Question: I would like to run the ftp from my C # application, but he drank a problem when sending I can not understand.
When I run the upload script, it is well connected to the server but it create an empty file.
Can you help me?
I use this class
'''
using System;
using System.Collections.Generic;
using System.Linq;
using System.Text;
using System.IO;
using System.Net;
namespace FTPClasse
{
class ftp
{
private string host = null;
private string user = null;
private string pass = null;
private FtpWebRequest ftpRequest = null;
private FtpWebResponse ftpResponse = null;
private Stream ftpStream = null;
private int bufferSize = 2048;
/* Construct Object */
public ftp(string hostIP, string userName, string password) { host = hostIP; user = userName; pass = password; }
/* Download File */
public void download(string remoteFile, string localFile)
{
try
{
/* Create an FTP Request */
ftpRequest = (FtpWebRequest)FtpWebRequest.Create(host + "/" + remoteFile);
/* Log in to the FTP Server with the User Name and Password Provided */
ftpRequest.Credentials = new NetworkCredential(user, pass);
/* When in doubt, use these options */
ftpRequest.UseBinary = true;
ftpRequest.UsePassive = true;
ftpRequest.KeepAlive = true;
/* Specify the Type of FTP Request */
ftpRequest.Method = WebRequestMethods.Ftp.DownloadFile;
/* Establish Return Communication with the FTP Server */
ftpResponse = (FtpWebResponse)ftpRequest.GetResponse();
/* Get the FTP Server's Response Stream */
ftpStream = ftpResponse.GetResponseStream();
/* Open a File Stream to Write the Downloaded File */
FileStream localFileStream = new FileStream(localFile, FileMode.Create);
/* Buffer for the Downloaded Data */
byte[] byteBuffer = new byte[bufferSize];
int bytesRead = ftpStream.Read(byteBuffer, 0, bufferSize);
/* Download the File by Writing the Buffered Data Until the Transfer is Complete */
try
{
while (bytesRead > 0)
{
localFileStream.Write(byteBuffer, 0, bytesRead);
bytesRead = ftpStream.Read(byteBuffer, 0, bufferSize);
}
}
catch (Exception ex) { Console.WriteLine(ex.ToString()); }
/* Resource Cleanup */
localFileStream.Close();
ftpStream.Close();
ftpResponse.Close();
ftpRequest = null;
}
catch (Exception ex) { Console.WriteLine(ex.ToString()); }
return;
}
/* Upload File */
public void upload(string remoteFile, string localFile)
{
try
{
/* Create an FTP Request */
ftpRequest = (FtpWebRequest)FtpWebRequest.Create(host + "/" + remoteFile);
/* Log in to the FTP Server with the User Name and Password Provided */
ftpRequest.Credentials = new NetworkCredential(user, pass);
/* When in doubt, use these options */
ftpRequest.UseBinary = true;
ftpRequest.UsePassive = true;
ftpRequest.KeepAlive = true;
/* Specify the Type of FTP Request */
ftpRequest.Method = WebRequestMethods.Ftp.UploadFile;
/* Establish Return Communication with the FTP Server */
ftpStream = ftpRequest.GetRequestStream();
/* Open a File Stream to Read the File for Upload */
FileStream localFileStream = new FileStream(localFile, FileMode.Create);
/* Buffer for the Downloaded Data */
byte[] byteBuffer = new byte[bufferSize];
int bytesSent = localFileStream.Read(byteBuffer, 0, bufferSize);
/* Upload the File by Sending the Buffered Data Until the Transfer is Complete */
try
{
while (bytesSent != 0)
{
ftpStream.Write(byteBuffer, 0, bytesSent);
bytesSent = localFileStream.Read(byteBuffer, 0, bufferSize);
}
}
catch (Exception ex) { Console.WriteLine(ex.ToString()); }
/* Resource Cleanup */
localFileStream.Close();
ftpStream.Close();
ftpRequest = null;
}
catch (Exception ex) { Console.WriteLine(ex.ToString()); }
return;
}
/* Delete File */
public void delete(string deleteFile)
{
try
{
/* Create an FTP Request */
ftpRequest = (FtpWebRequest)WebRequest.Create(host + "/" + deleteFile);
/* Log in to the FTP Server with the User Name and Password Provided */
ftpRequest.Credentials = new NetworkCredential(user, pass);
/* When in doubt, use these options */
ftpRequest.UseBinary = true;
ftpRequest.UsePassive = true;
ftpRequest.KeepAlive = true;
/* Specify the Type of FTP Request */
ftpRequest.Method = WebRequestMethods.Ftp.DeleteFile;
/* Establish Return Communication with the FTP Server */
ftpResponse = (FtpWebResponse)ftpRequest.GetResponse();
/* Resource Cleanup */
ftpResponse.Close();
ftpRequest = null;
}
catch (Exception ex) { Console.WriteLine(ex.ToString()); }
return;
}
/* Rename File */
public void rename(string currentFileNameAndPath, string newFileName)
{
try
{
/* Create an FTP Request */
ftpRequest = (FtpWebRequest)WebRequest.Create(host + "/" + currentFileNameAndPath);
/* Log in to the FTP Server with the User Name and Password Provided */
ftpRequest.Credentials = new NetworkCredential(user, pass);
/* When in doubt, use these options */
ftpRequest.UseBinary = true;
ftpRequest.UsePassive = true;
ftpRequest.KeepAlive = true;
/* Specify the Type of FTP Request */
ftpRequest.Method = WebRequestMethods.Ftp.Rename;
/* Rename the File */
ftpRequest.RenameTo = newFileName;
/* Establish Return Communication with the FTP Server */
ftpResponse = (FtpWebResponse)ftpRequest.GetResponse();
/* Resource Cleanup */
ftpResponse.Close();
ftpRequest = null;
}
catch (Exception ex) { Console.WriteLine(ex.ToString()); }
return;
}
/* Create a New Directory on the FTP Server */
public void createDirectory(string newDirectory)
{
try
{
/* Create an FTP Request */
ftpRequest = (FtpWebRequest)WebRequest.Create(host + "/" + newDirectory);
/* Log in to the FTP Server with the User Name and Password Provided */
ftpRequest.Credentials = new NetworkCredential(user, pass);
/* When in doubt, use these options */
ftpRequest.UseBinary = true;
ftpRequest.UsePassive = true;
ftpRequest.KeepAlive = true;
/* Specify the Type of FTP Request */
ftpRequest.Method = WebRequestMethods.Ftp.MakeDirectory;
/* Establish Return Communication with the FTP Server */
ftpResponse = (FtpWebResponse)ftpRequest.GetResponse();
/* Resource Cleanup */
ftpResponse.Close();
ftpRequest = null;
}
catch (Exception ex) { Console.WriteLine(ex.ToString()); }
return;
}
/* Get the Date/Time a File was Created */
public string getFileCreatedDateTime(string fileName)
{
try
{
/* Create an FTP Request */
ftpRequest = (FtpWebRequest)FtpWebRequest.Create(host + "/" + fileName);
/* Log in to the FTP Server with the User Name and Password Provided */
ftpRequest.Credentials = new NetworkCredential(user, pass);
/* When in doubt, use these options */
ftpRequest.UseBinary = true;
ftpRequest.UsePassive = true;
ftpRequest.KeepAlive = true;
/* Specify the Type of FTP Request */
ftpRequest.Method = WebRequestMethods.Ftp.GetDateTimestamp;
/* Establish Return Communication with the FTP Server */
ftpResponse = (FtpWebResponse)ftpRequest.GetResponse();
/* Establish Return Communication with the FTP Server */
ftpStream = ftpResponse.GetResponseStream();
/* Get the FTP Server's Response Stream */
StreamReader ftpReader = new StreamReader(ftpStream);
/* Store the Raw Response */
string fileInfo = null;
/* Read the Full Response Stream */
try { fileInfo = ftpReader.ReadToEnd(); }
catch (Exception ex) { Console.WriteLine(ex.ToString()); }
/* Resource Cleanup */
ftpReader.Close();
ftpStream.Close();
ftpResponse.Close();
ftpRequest = null;
/* Return File Created Date Time */
return fileInfo;
}
catch (Exception ex) { Console.WriteLine(ex.ToString()); }
/* Return an Empty string Array if an Exception Occurs */
return "";
}
/* Get the Size of a File */
public string getFileSize(string fileName)
{
try
{
/* Create an FTP Request */
ftpRequest = (FtpWebRequest)FtpWebRequest.Create(host + "/" + fileName);
/* Log in to the FTP Server with the User Name and Password Provided */
ftpRequest.Credentials = new NetworkCredential(user, pass);
/* When in doubt, use these options */
ftpRequest.UseBinary = true;
ftpRequest.UsePassive = true;
ftpRequest.KeepAlive = true;
/* Specify the Type of FTP Request */
ftpRequest.Method = WebRequestMethods.Ftp.GetFileSize;
/* Establish Return Communication with the FTP Server */
ftpResponse = (FtpWebResponse)ftpRequest.GetResponse();
/* Establish Return Communication with the FTP Server */
ftpStream = ftpResponse.GetResponseStream();
/* Get the FTP Server's Response Stream */
StreamReader ftpReader = new StreamReader(ftpStream);
/* Store the Raw Response */
string fileInfo = null;
/* Read the Full Response Stream */
try { while (ftpReader.Peek() != -1) { fileInfo = ftpReader.ReadToEnd(); } }
catch (Exception ex) { Console.WriteLine(ex.ToString()); }
/* Resource Cleanup */
ftpReader.Close();
ftpStream.Close();
ftpResponse.Close();
ftpRequest = null;
/* Return File Size */
return fileInfo;
}
catch (Exception ex) { Console.WriteLine(ex.ToString()); }
/* Return an Empty string Array if an Exception Occurs */
return "";
}
/* List Directory Contents File/Folder Name Only */
public string[] directoryListSimple(string directory)
{
try
{
/* Create an FTP Request */
ftpRequest = (FtpWebRequest)FtpWebRequest.Create(host + "/" + directory);
/* Log in to the FTP Server with the User Name and Password Provided */
ftpRequest.Credentials = new NetworkCredential(user, pass);
/* When in doubt, use these options */
ftpRequest.UseBinary = true;
ftpRequest.UsePassive = true;
ftpRequest.KeepAlive = true;
/* Specify the Type of FTP Request */
ftpRequest.Method = WebRequestMethods.Ftp.ListDirectory;
/* Establish Return Communication with the FTP Server */
ftpResponse = (FtpWebResponse)ftpRequest.GetResponse();
/* Establish Return Communication with the FTP Server */
ftpStream = ftpResponse.GetResponseStream();
/* Get the FTP Server's Response Stream */
StreamReader ftpReader = new StreamReader(ftpStream);
/* Store the Raw Response */
string directoryRaw = null;
/* Read Each Line of the Response and Append a Pipe to Each Line for Easy Parsing */
try { while (ftpReader.Peek() != -1) { directoryRaw += ftpReader.ReadLine() + "|"; } }
catch (Exception ex) { Console.WriteLine(ex.ToString()); }
/* Resource Cleanup */
ftpReader.Close();
ftpStream.Close();
ftpResponse.Close();
ftpRequest = null;
/* Return the Directory Listing as a string Array by Parsing 'directoryRaw' with the Delimiter you Append (I use | in This Example) */
try { string[] directoryList = directoryRaw.Split("|".ToCharArray()); return directoryList; }
catch (Exception ex) { Console.WriteLine(ex.ToString()); }
}
catch (Exception ex) { Console.WriteLine(ex.ToString()); }
/* Return an Empty string Array if an Exception Occurs */
return new string[] { "" };
}
/* List Directory Contents in Detail (Name, Size, Created, etc.) */
public string[] directoryListDetailed(string directory)
{
try
{
/* Create an FTP Request */
ftpRequest = (FtpWebRequest)FtpWebRequest.Create(host + "/" + directory);
/* Log in to the FTP Server with the User Name and Password Provided */
ftpRequest.Credentials = new NetworkCredential(user, pass);
/* When in doubt, use these options */
ftpRequest.UseBinary = true;
ftpRequest.UsePassive = true;
ftpRequest.KeepAlive = true;
/* Specify the Type of FTP Request */
ftpRequest.Method = WebRequestMethods.Ftp.ListDirectoryDetails;
/* Establish Return Communication with the FTP Server */
ftpResponse = (FtpWebResponse)ftpRequest.GetResponse();
/* Establish Return Communication with the FTP Server */
ftpStream = ftpResponse.GetResponseStream();
/* Get the FTP Server's Response Stream */
StreamReader ftpReader = new StreamReader(ftpStream);
/* Store the Raw Response */
string directoryRaw = null;
/* Read Each Line of the Response and Append a Pipe to Each Line for Easy Parsing */
try { while (ftpReader.Peek() != -1) { directoryRaw += ftpReader.ReadLine() + "|"; } }
catch (Exception ex) { Console.WriteLine(ex.ToString()); }
/* Resource Cleanup */
ftpReader.Close();
ftpStream.Close();
ftpResponse.Close();
ftpRequest = null;
/* Return the Directory Listing as a string Array by Parsing 'directoryRaw' with the Delimiter you Append (I use | in This Example) */
try { string[] directoryList = directoryRaw.Split("|".ToCharArray()); return directoryList; }
catch (Exception ex) { Console.WriteLine(ex.ToString()); }
}
catch (Exception ex) { Console.WriteLine(ex.ToString()); }
/* Return an Empty string Array if an Exception Occurs */
return new string[] { "" };
}
}
'''
}
here is my script
'''
ftp ftpClient = new ftp(@"ftp://*******.*******.fr", "*************", "************");
ftpClient.upload(filename, sourcezip);
string fileSize = ftpClient.getFileSize(filename);
ftpClient = null;
'''
and the result on the server

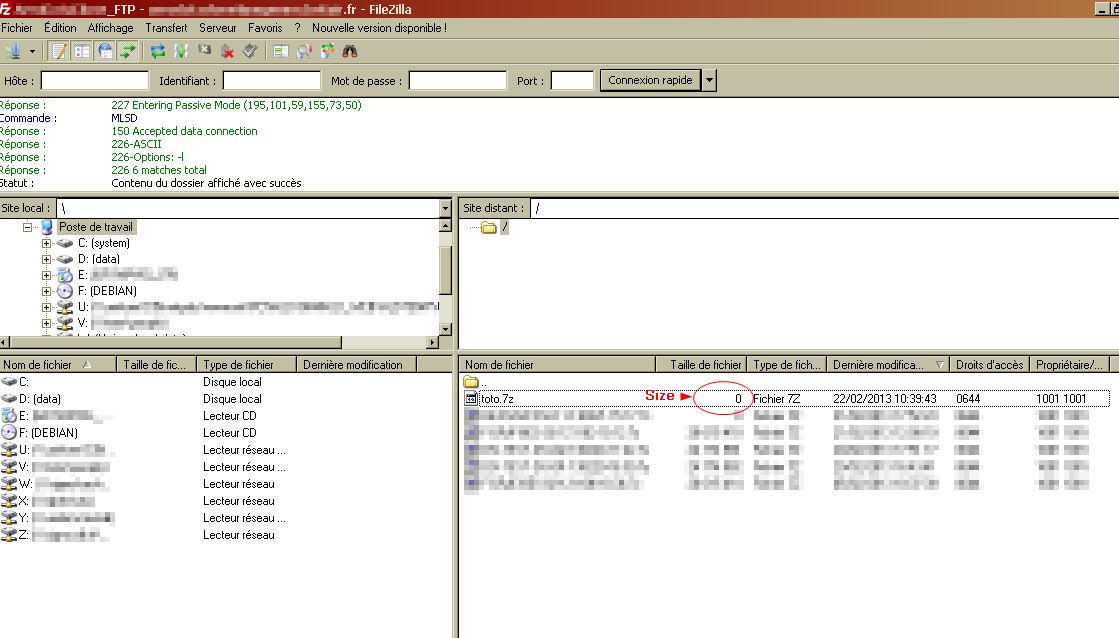
Answer: I've noticed that in your upload method you're using 'FileMode.Create':
'''
FileStream localFileStream = new FileStream(localFile, FileMode.Create);
'''
Maybe you should change that to 'FileMode.Open'?
'''
FileStream localFileStream = new FileStream(localFile, FileMode.Open);
'''
---
Description of 'FileMode.Create':
> Specifies that the operating system should create a new file. This requires
System.Security.Permissions.FileIOPermissionAccess.Write permission.
FileMode.Create is equivalent to requesting that if the file does not
exist, use System.IO.FileMode.CreateNew; otherwise, use
System.IO.FileMode.Truncate. If the file already exists but is a
hidden file, an System.UnauthorizedAccessException exception is
thrown.
Description of 'FileMode.Open':
> Specifies that the operating system should open an existing file. The
ability to open the file is dependent on the value specified by the
System.IO.FileAccess enumeration. A System.IO.FileNotFoundException
exception is thrown if the file does not exist.